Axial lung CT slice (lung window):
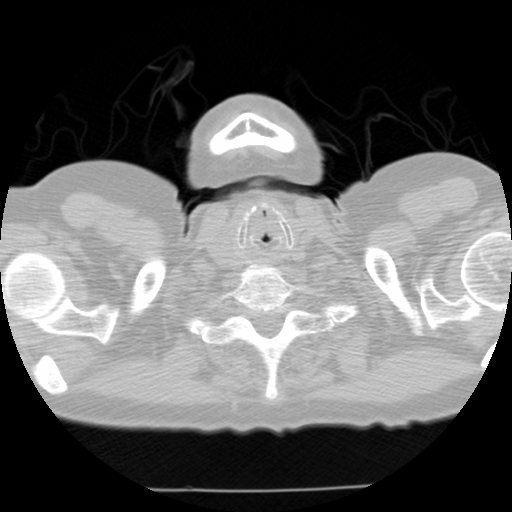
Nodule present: no